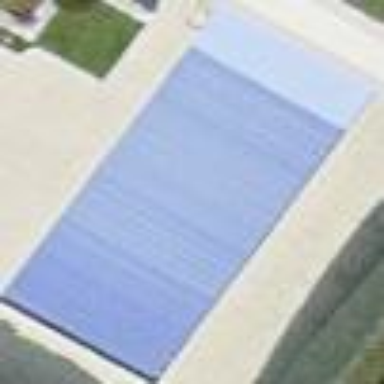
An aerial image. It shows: Outdoor swimming pool in leisure land area.